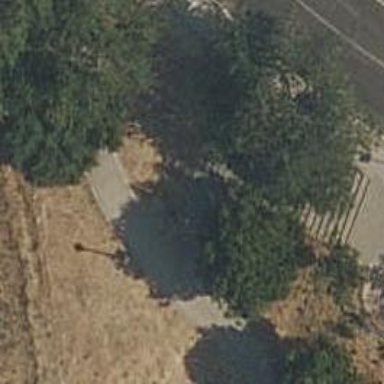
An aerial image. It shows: Road with steps.